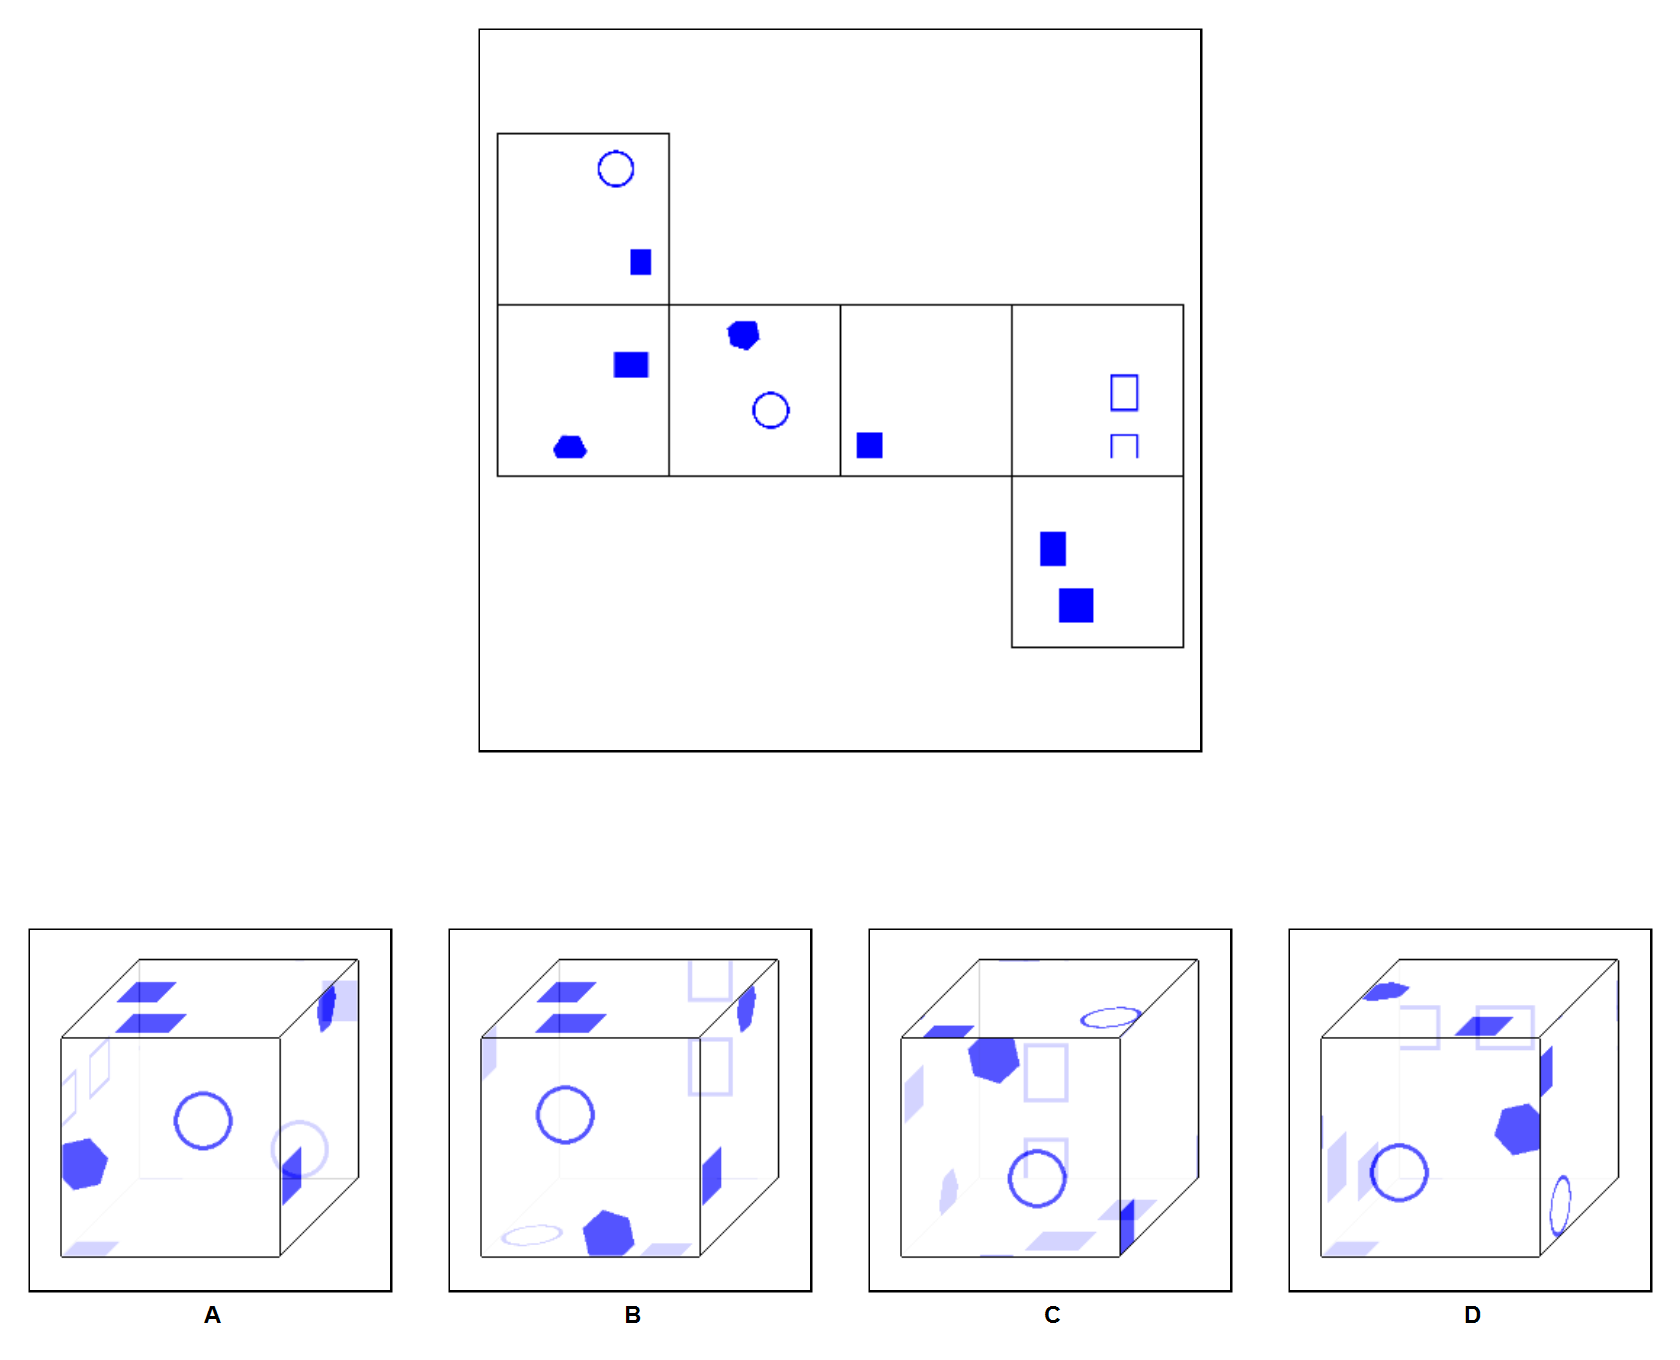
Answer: A